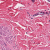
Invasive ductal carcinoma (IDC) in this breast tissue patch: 0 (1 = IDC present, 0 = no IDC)